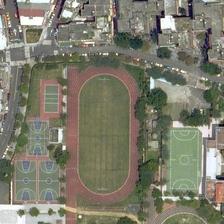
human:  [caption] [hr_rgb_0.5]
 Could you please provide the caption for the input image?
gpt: the sports park is designed to be very unique, including basketball courts, soccer fields and tennis courts .

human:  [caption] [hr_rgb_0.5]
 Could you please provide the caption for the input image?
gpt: a playground with three basketball fields next to it is next to a crossroads .

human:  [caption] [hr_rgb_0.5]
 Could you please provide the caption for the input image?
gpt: many buildings and some green trees are around a playground .

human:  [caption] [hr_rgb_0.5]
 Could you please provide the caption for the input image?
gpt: a playground with three basketball fields is surrounded by some trees and many buildings .

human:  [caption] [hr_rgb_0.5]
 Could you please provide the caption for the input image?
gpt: a playground with three basketball fields next to it is next to a crossroads .